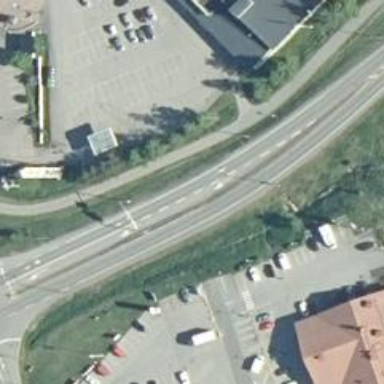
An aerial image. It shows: Asphalt road classified as trunk highway.